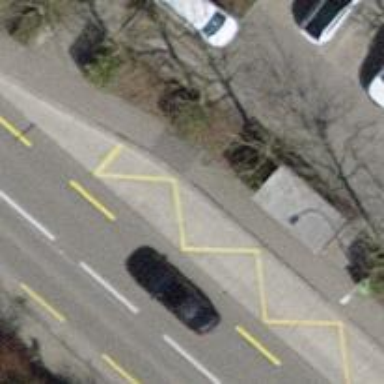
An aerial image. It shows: Platform for public transport on the road.